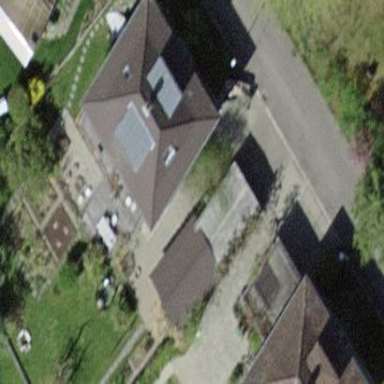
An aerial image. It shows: Garage.